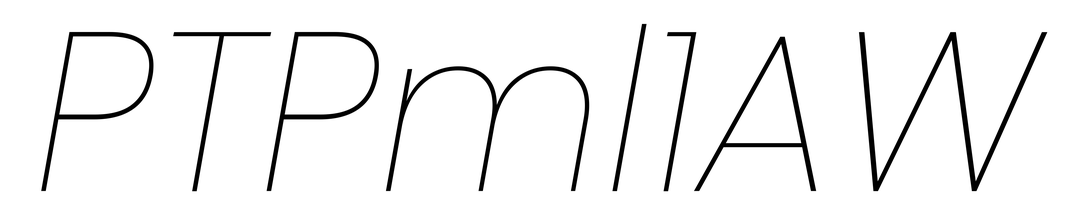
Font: Poppins-ThinItalic